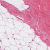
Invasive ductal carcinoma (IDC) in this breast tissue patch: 0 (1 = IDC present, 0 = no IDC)